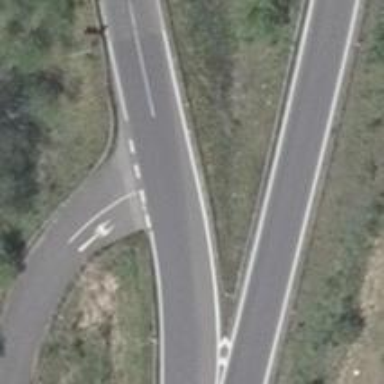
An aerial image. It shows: Road with "give way" sign.